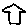
Label: house